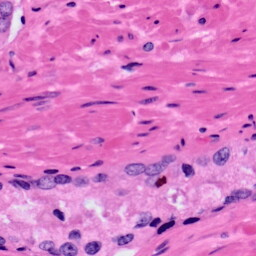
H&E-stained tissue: Prostate